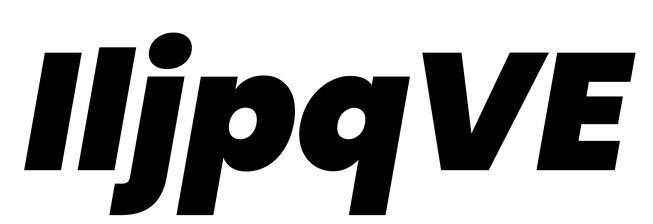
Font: Poppins-BlackItalic